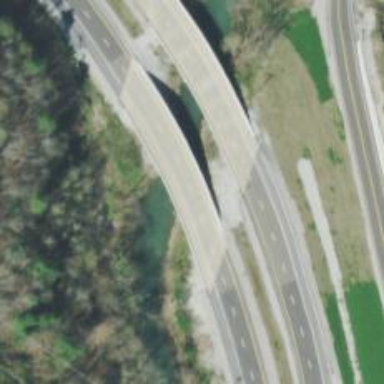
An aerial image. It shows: Trunk highway bridge.